Aerial crown-view tile of a tropical tree (Barro Colorado Island, Panama), acquired 20250414:
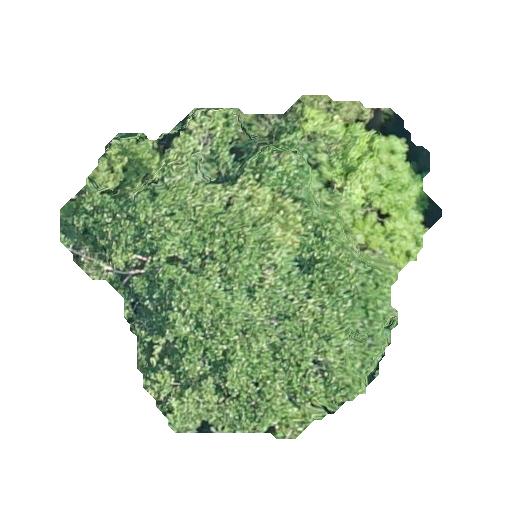
Species: Poulsenia armata
GBIF accepted scientific name: Poulsenia armata
Crown area: 133.956 m²